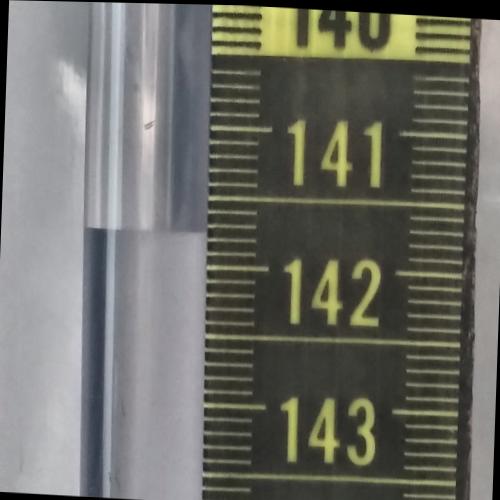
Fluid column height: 141.8 cm